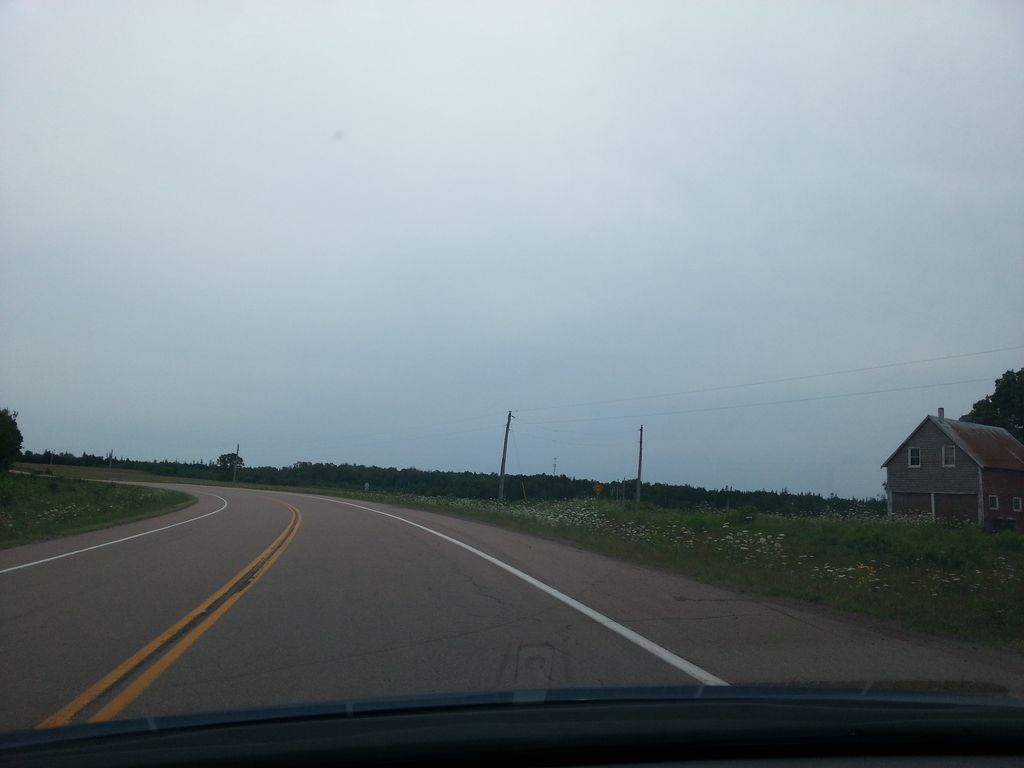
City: charlottetown